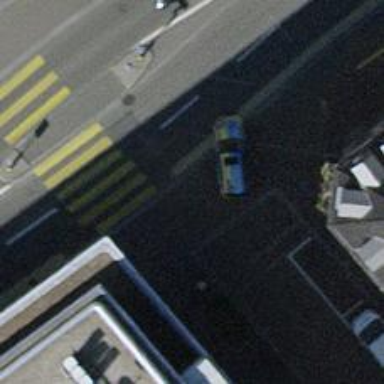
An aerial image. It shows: Unmarked crossing with traffic calming table.